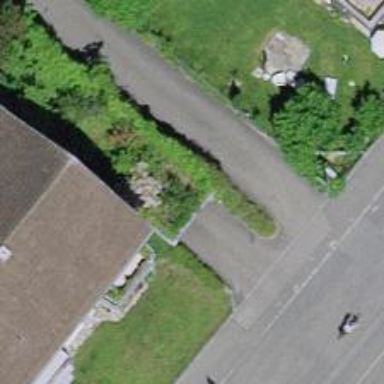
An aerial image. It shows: Parking entrance.